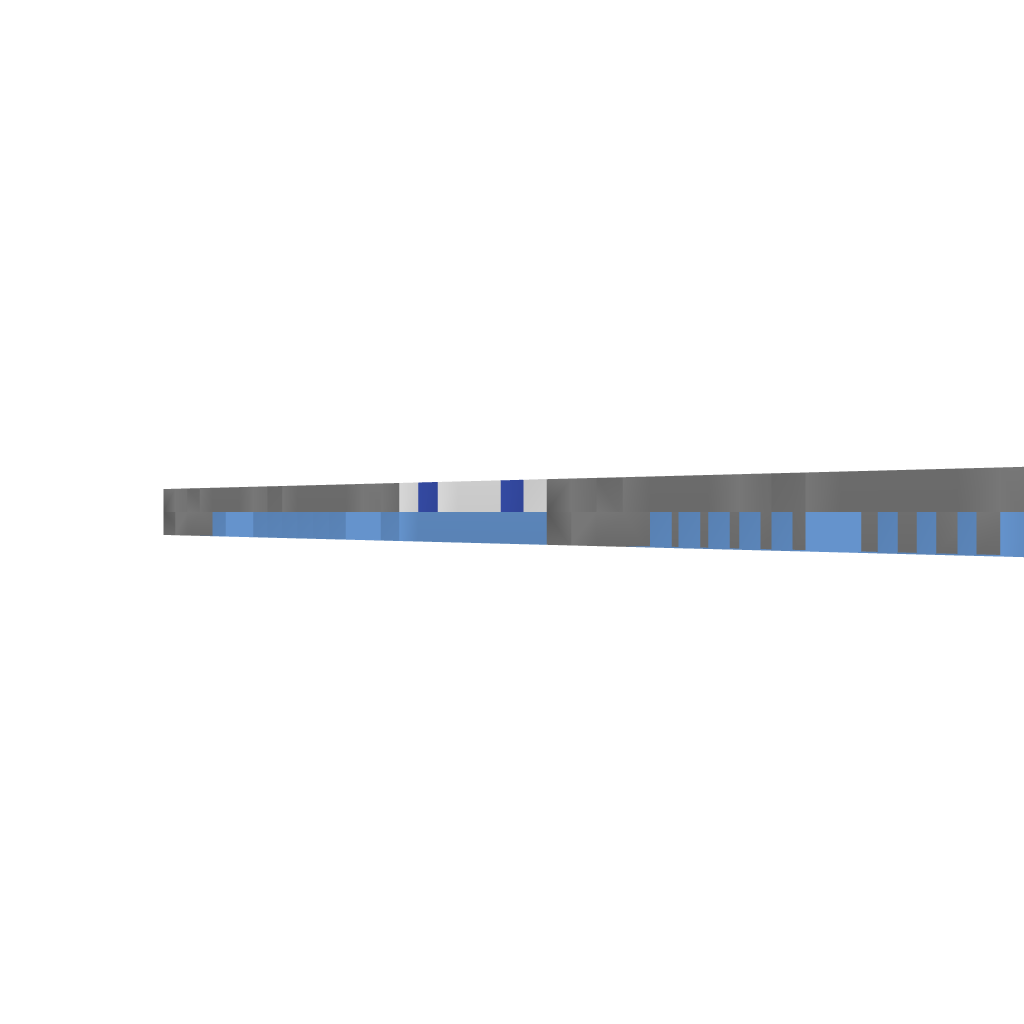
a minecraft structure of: Firework machine! bad low quality